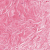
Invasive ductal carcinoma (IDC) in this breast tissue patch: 0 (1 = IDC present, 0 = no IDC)